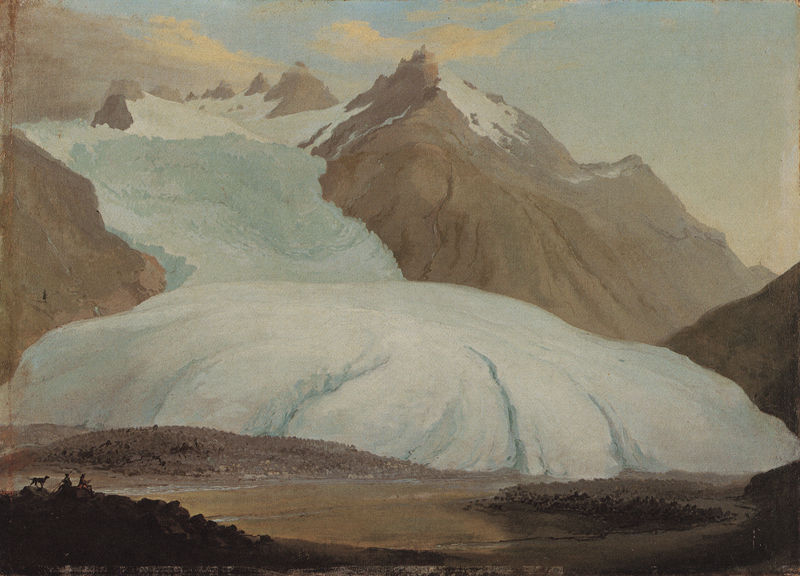
Titel: Der Rhonegletscher
Künstler: Caspar Wolf
Standort: Aarau
Institution: Aargauische Kunstsammlung, Aargauer Kunsthaus
Schlagwörter: berg, blau, felsen, gemälde, himmel, schatten, wasser, weiß, wolken, aquarell, fluss, gelb, grün, landschaft, menschen, ocker, see, sitzen, teich, ufer, braun, grau, licht, männer, schwarz, zeichnung, ausblick, eis, gras, hund, schnee, tier, weg, wolke, beige, malerei, mensch, stein, steine, schauen, öl, bach, baumstamm, erde, horizont, hügel, kalt, natur, gewässer, sonne, boden, gold, sitzend, personen, rosa, tal, wald, anhöhe, papier, ruhe, zwei, stab, fischer, abhang, trocken, berge, fels, gebirge, gipfel, gletscher, hang, kamm, risse, geröll, lawine, spalten, steil, winter, rast, figuren, romantik, naturgewalt, zerstörung, spitz, maler, abendrot, menschenleer, burg, alpen, moräne, gletscherzunge, schweiz, gebirgszug, leinwand, schlamm, karg, wanderer, zunge, schneebedeckt, gebirgslandschaft, hänge, hirte, rasten, gewölk, bergsee, zerklüftet, schroff, talsohle, schmelzwasser, schmelzen, eisig, gletschersee, schmelze, köter, mulde, muräne, lihct, eiszeit, pelopones, schneewolken, kalben, schmelzwasse, matterhorhn, linwand, reuhen